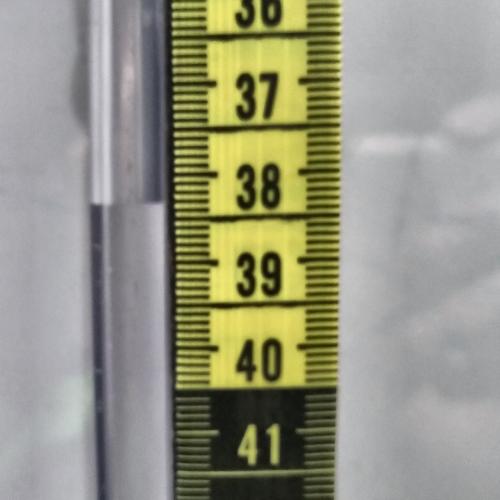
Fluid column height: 38.3 cm